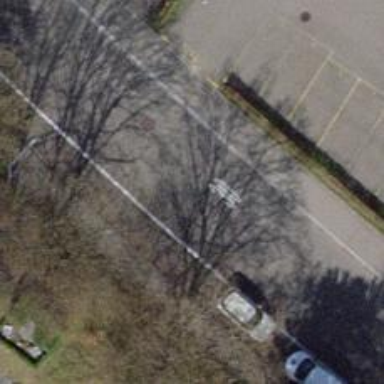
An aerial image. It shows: Residential road with asphalt surface. There is parallel parking available on the left side.